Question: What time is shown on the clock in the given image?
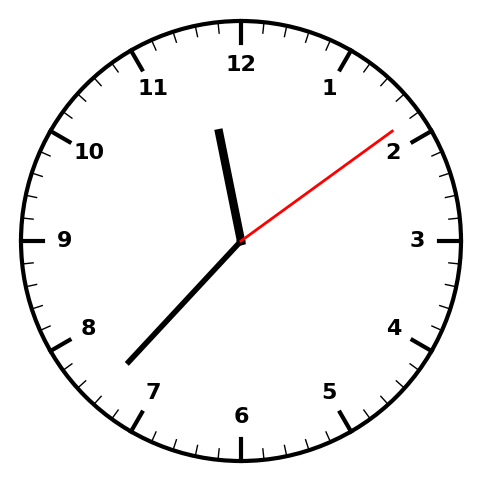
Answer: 11:37:09